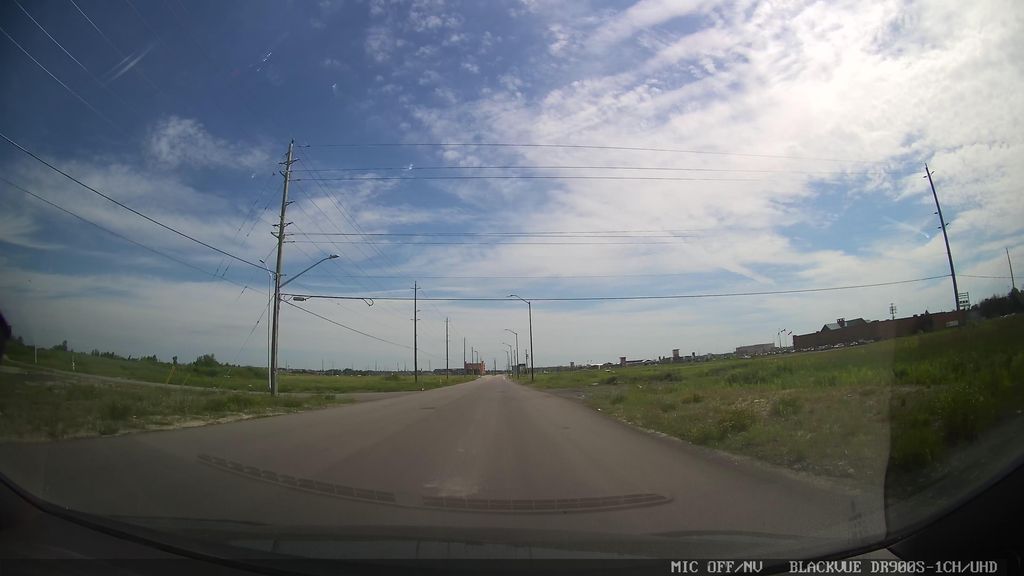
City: ottawa-gatineau